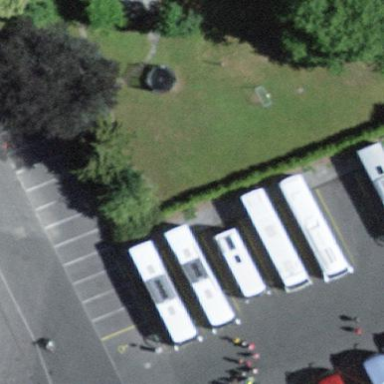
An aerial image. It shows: Parking area with surface.